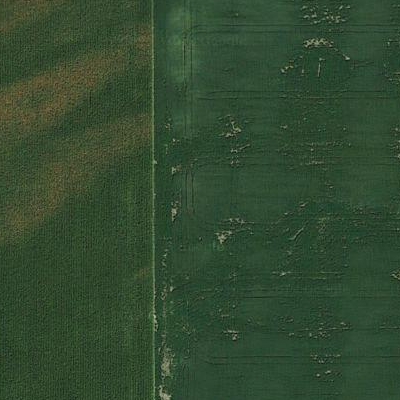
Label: bField